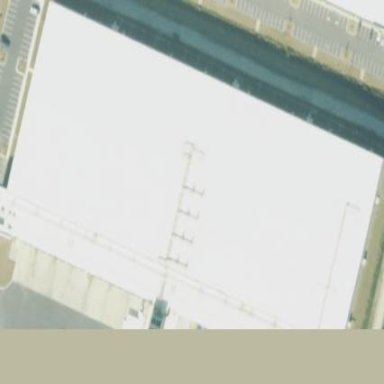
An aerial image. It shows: Warehouse building.